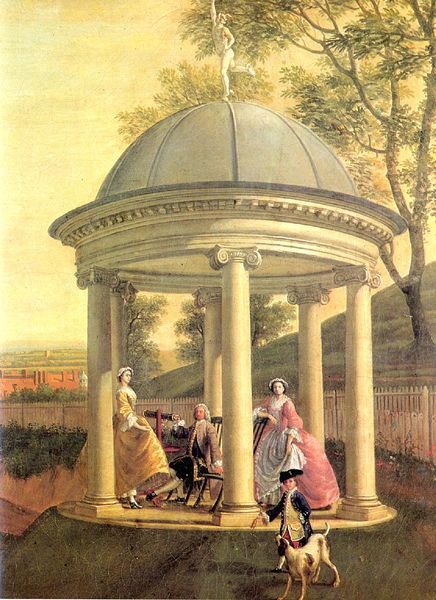
Titel: The Drake-Brockman familiy at the rotunda at Beachborough House, Kent
Künstler: Edward Haytley
Standort: Melbourne, National Gallery of Victoria (Australien)
Schlagwörter: baum, gemälde, himmel, mann, wolken, frauen, gelb, grün, landschaft, menschen, sitzen, stadt, damen, frau, hut, kleid, kleider, licht, stuhl, säule, säulen, dach, gebäude, gras, hund, hunde, park, zaun, beige, barock, herr, natur, realismus, kind, mutter, england, renaissance, rokoko, szenerie, garten, statue, perücke, aussicht, picknick, kuppel, ölgemälde, junge, fein, panorama, spiel, außen, draußen, uniform, kapitell, voluten, ionisch, grad, fernrohr, tempel, monopteros, pavillon, hermes, dorisch, edelmann, merkur, reifrock, kapitel, gemäle, monopterus, kach